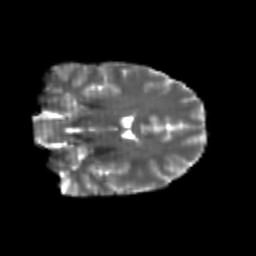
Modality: T2w
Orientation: coronal
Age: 25
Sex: male
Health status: healthy
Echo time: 0.074 s